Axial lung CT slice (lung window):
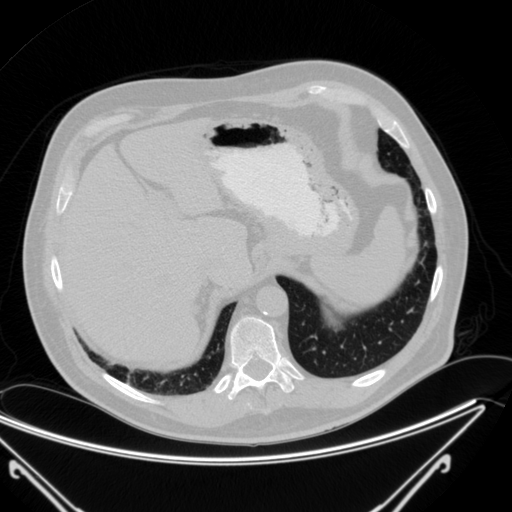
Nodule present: no